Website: apple
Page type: billing-address
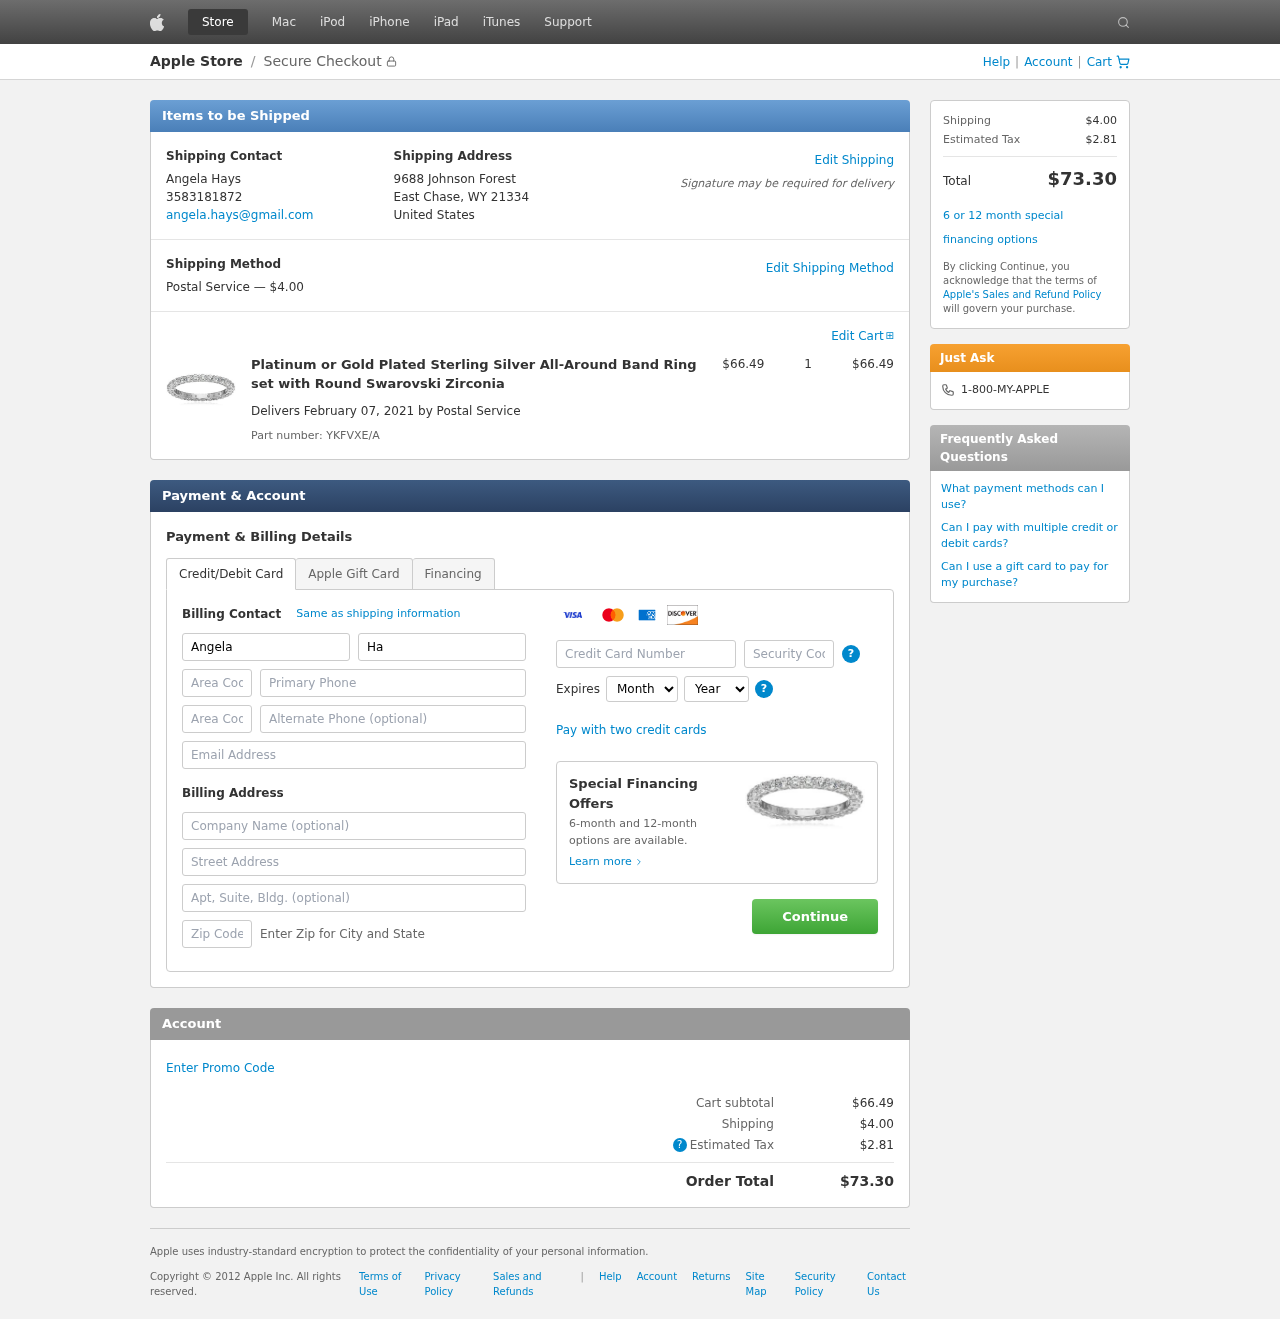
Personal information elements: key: PII_CARD_CVV
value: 031
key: PII_CARD_EXPIRY_MONTH
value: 02
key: PII_CARD_EXPIRY_YEAR
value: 30
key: PII_CARD_NUMBER
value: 2714 9866 1523 1753
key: PII_CITY_STATE_ZIP
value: East Chase, WY 21334
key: PII_COUNTRY
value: United States
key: PII_EMAIL
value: angela.hays@gmail.com
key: PII_FIRSTNAME
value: Angela
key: PII_FULLNAME
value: Angela Hays
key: PII_LASTNAME
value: Hays
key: PII_PHONE
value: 3583181872
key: PII_PHONE_AREA
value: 358
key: PII_STREET
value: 9688 Johnson Forest
Product elements: key: PRODUCT1_NAME
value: Platinum or Gold Plated Sterling Silver All-Around Band Ring set with Round Swarovski Zirconia
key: PRODUCT1_PRICE
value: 66.49
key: PRODUCT1_QUANTITY
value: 1
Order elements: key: ORDER_SHIPPING_COST
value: $4.00
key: ORDER_SUBTOTAL
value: $66.49
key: ORDER_DELIVERY_DATE
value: February 07, 2021
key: ORDER_PART_NUMBER
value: YKFVXE/A
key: ORDER_TAX
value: $2.81
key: ORDER_TOTAL
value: $73.30